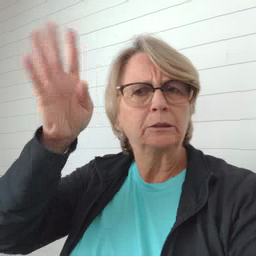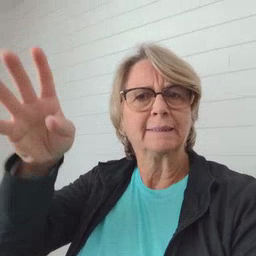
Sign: pretend